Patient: sex F, age 86
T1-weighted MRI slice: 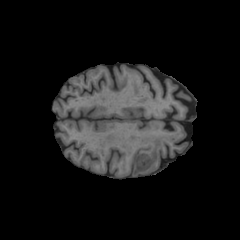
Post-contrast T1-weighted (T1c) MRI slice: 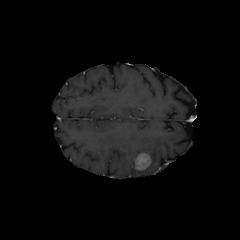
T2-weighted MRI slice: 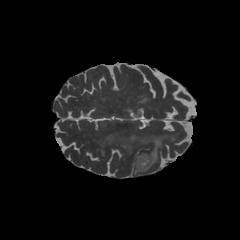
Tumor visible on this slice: yes
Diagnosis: Glioblastoma, IDH-wildtype
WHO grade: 4